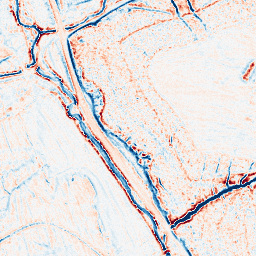
Category: edge_preserving
Decomposition family: bilateral
Decomposition parameters: d: 9
sigma_color: 150
sigma_space: 50
Upsampling method: lanczos
Upsampling parameters: scale: 8
Upsampling scale: 8